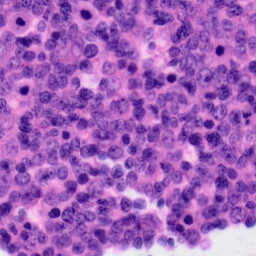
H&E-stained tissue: Tonsil